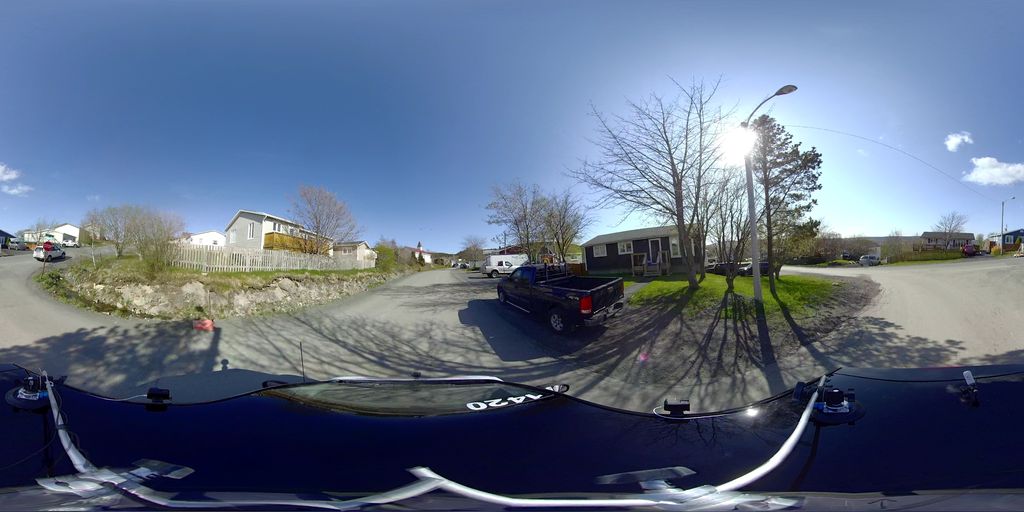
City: st_johns